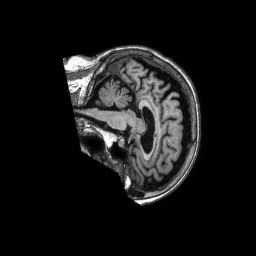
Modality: T1w
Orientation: sagittal
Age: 86
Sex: female
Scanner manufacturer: philips
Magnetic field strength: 1.5 T
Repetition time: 0.007389 s
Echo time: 0.003367 s